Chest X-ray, PA view. Patient: 24 years old, sex M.
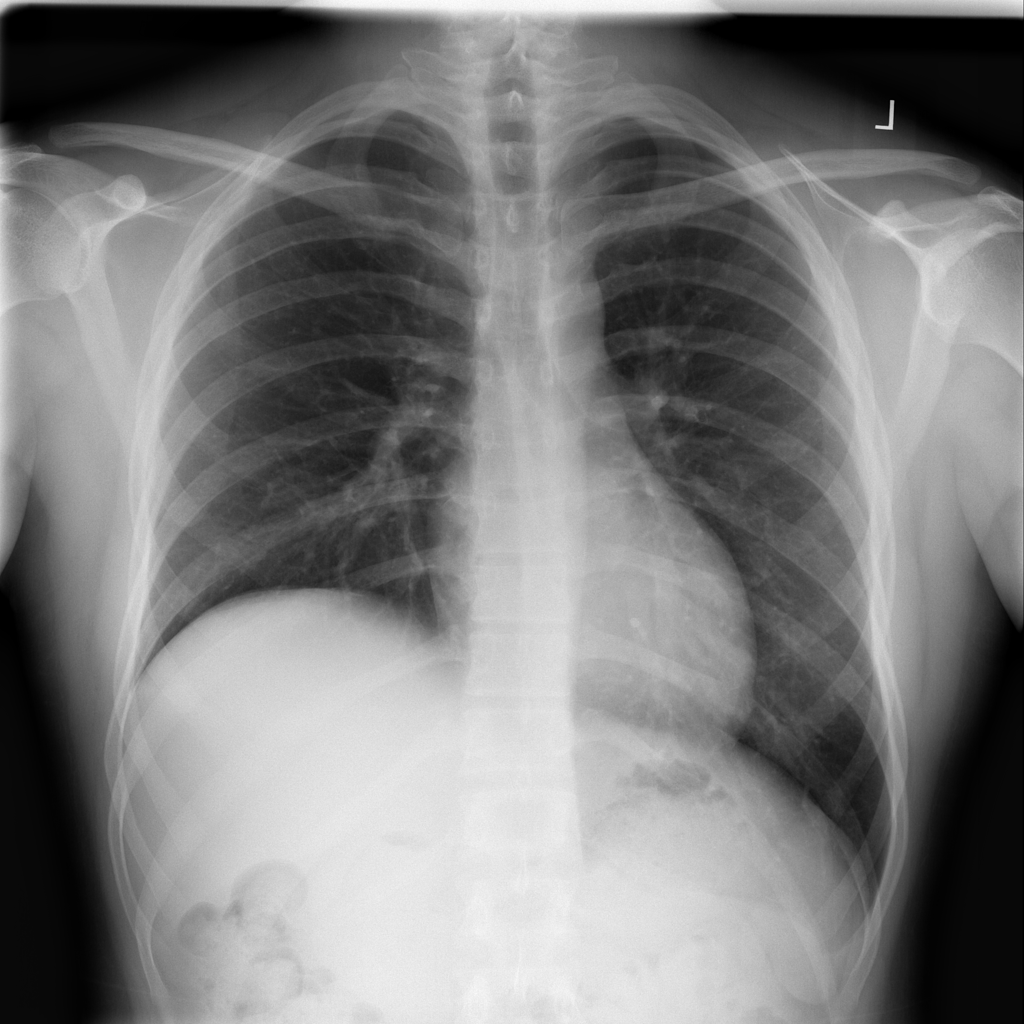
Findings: No Finding